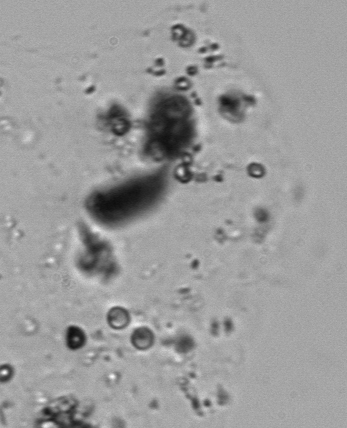
Label: Phaeocystis